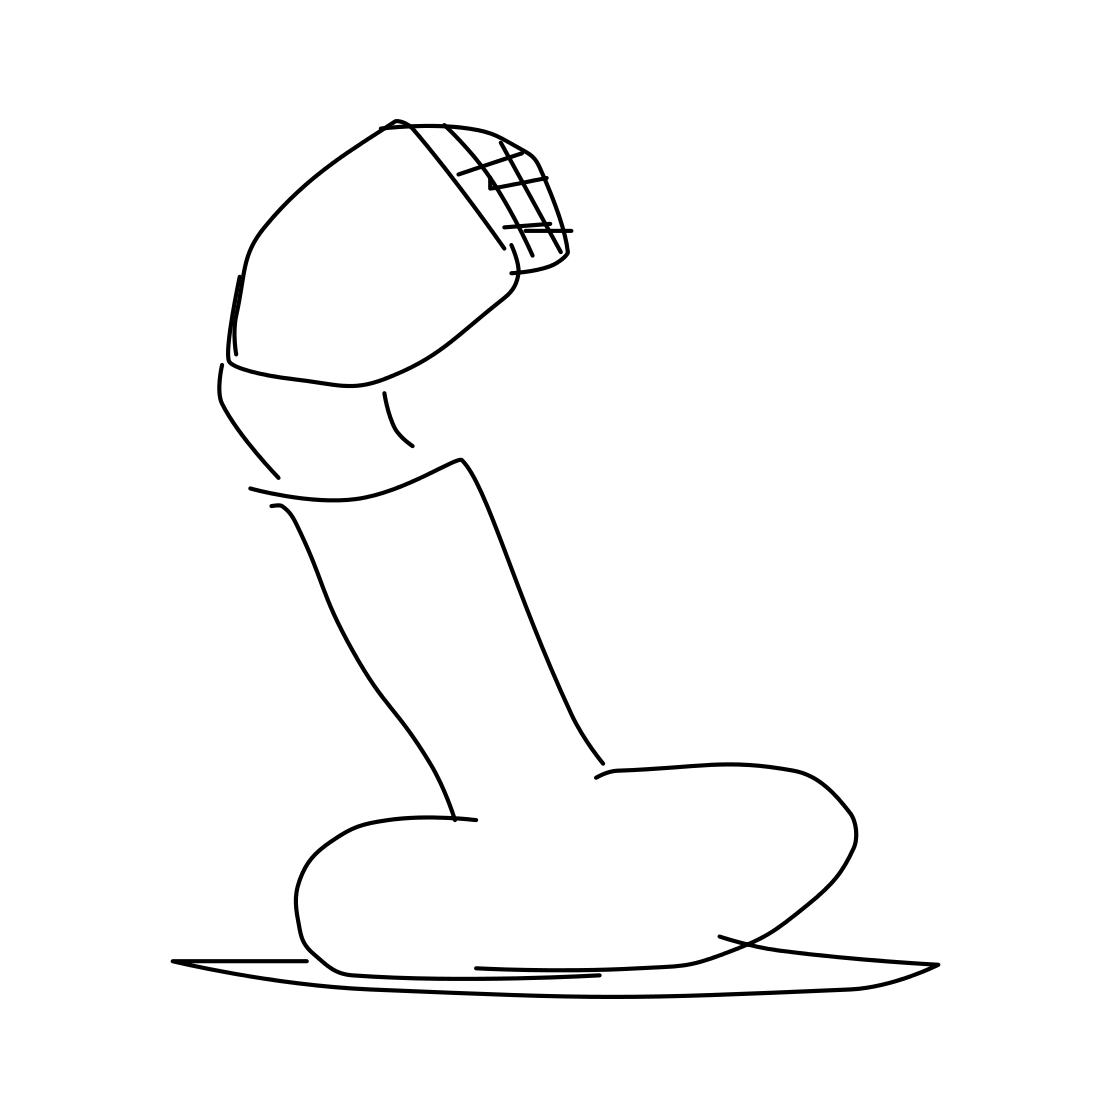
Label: microphone